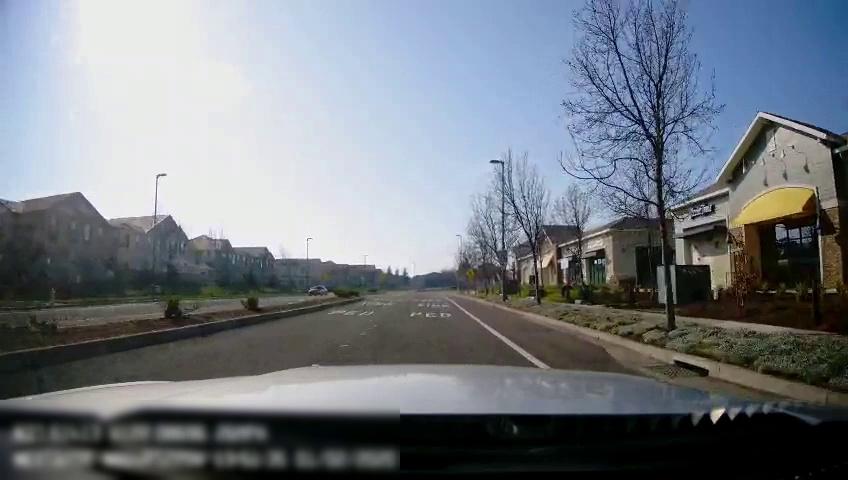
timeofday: Day
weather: Sunny
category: Drivable Space
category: Drivable Space
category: Vehicles | Car
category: Lanes | Alternate Lane
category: Traffic | Signs